Question: This is my view:
'''
<fieldset>
<legend></legend>
<br/>
@using (Html.BeginForm("PrePayment", "Payment", FormMethod.Post))
{
<div align="left">
<input id="btn" type="submit" value="Make a Payment" />
</div>
}
@using (Html.BeginForm("DisplayLedger", "Customer", FormMethod.Post))
{
<div align="right">
<input id="btn" type="submit" value="Display Activity" />
</div>
}
</fieldset>
'''
I am trying to get them centered and on the same line next to each other.
This is what is happening:

I'm new to css and I have tried several things but I can't seem to even get them on the same line.
Anyone have any ideas?
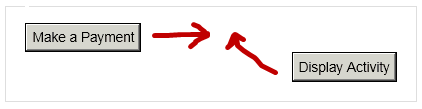
Answer: This is a simple CSS issue. To align boxes they have to use the same float, in this case "left". I've created a visual example here: <URL>
'''
<div class="wrap">
<div class="box left"></div>
<div class="box left"></div>
</div>
<div class="wrap">
<div class="box left"></div>
<div class="box right"></div>
</div>
.wrap{
width: 200px;
height: 100px;
float: left;
display: block;
border: 1px solid #000;
}
.box{
width: 50px;
height: 50px;
display: block;
}
.left{
float: left;
background: green;
}
.right{
float: right;
background: red;
}
'''